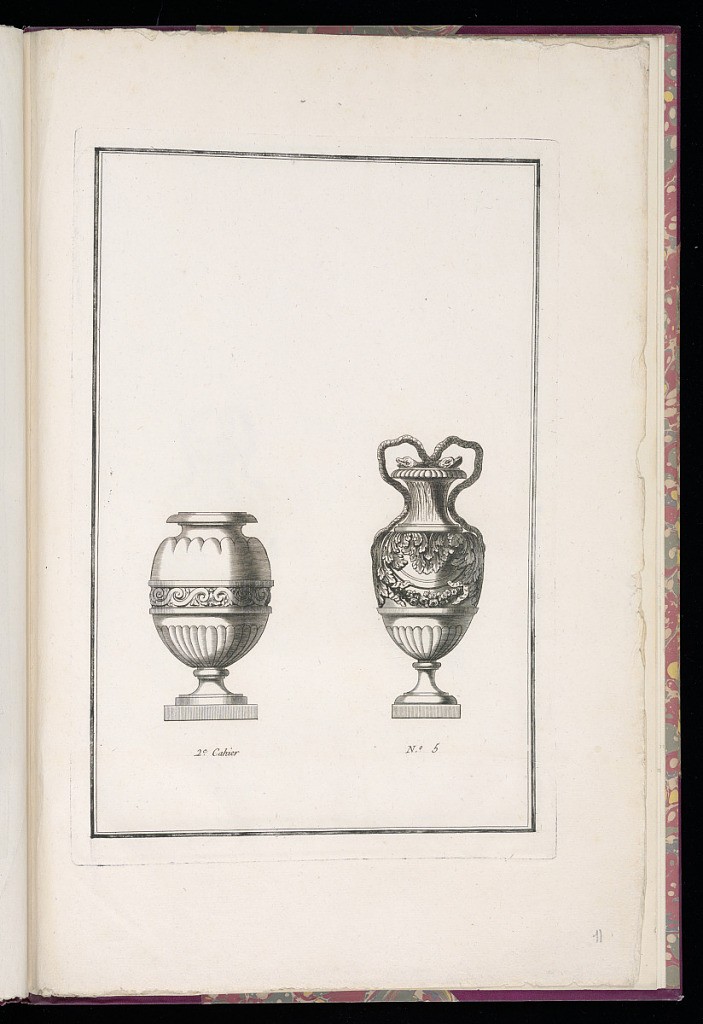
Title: Ornamental Vase Design
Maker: St. G..., active 18th century
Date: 1772-1777
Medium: Engraving on paper
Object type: Print
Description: Two vases side by side. The vase on the left is shorter, and has a wave scroll band. The base of the vase has fluting, and the vase is elevated on a tiered foot. The vase on the right is of a jug shape, with two snakes as handles. The body of the vase is covered with acanthus leaves and a garland of roses. The bottom of the vase is fluted, and the vase is elevated on a low socle. The plate is numbered.